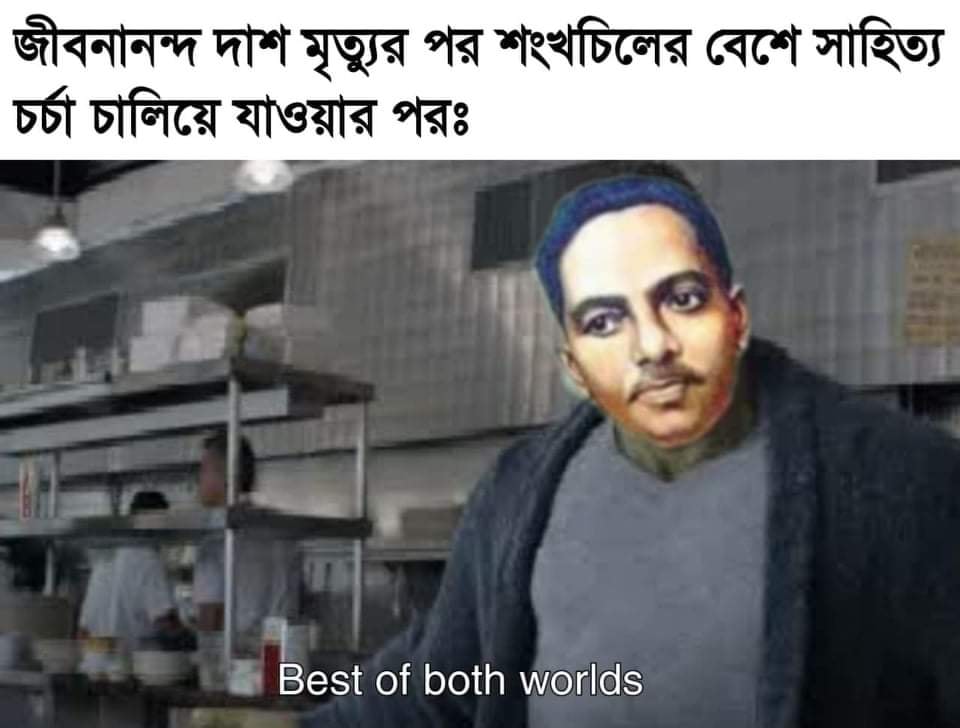
Caption: জীবনানন্দ দাশ মৃত্যুর পর শংখচিলের বেশে সাহিত্য চর্চা চালিয়ে যাওয়ার পরঃ    Best of both worlds
Label: non-hate